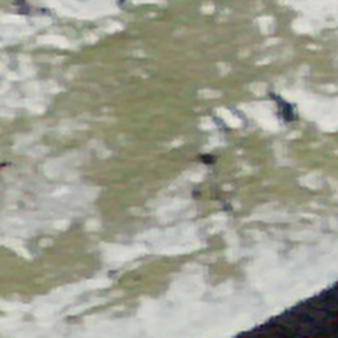
Label: other